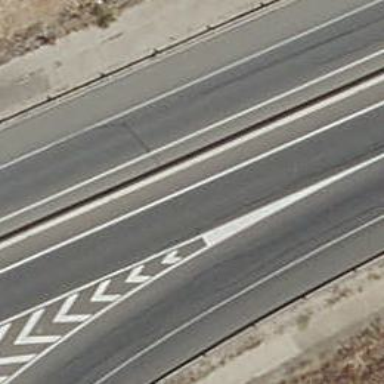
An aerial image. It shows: Asphalt motorway link.